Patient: sex F, age 58
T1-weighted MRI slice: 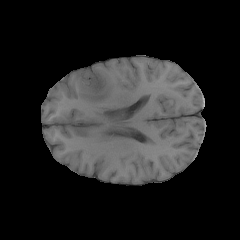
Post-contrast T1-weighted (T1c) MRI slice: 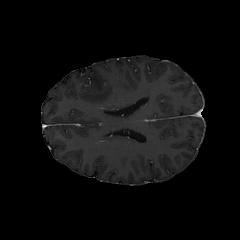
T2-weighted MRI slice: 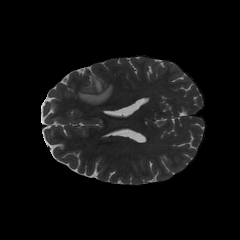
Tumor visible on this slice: yes
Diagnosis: Glioblastoma, IDH-wildtype
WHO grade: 4